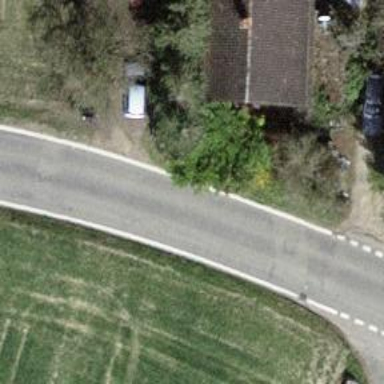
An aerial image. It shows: Tertiary road with asphalt surface.